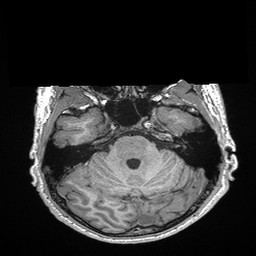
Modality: T1w
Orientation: coronal
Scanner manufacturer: siemens
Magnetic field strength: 3 T
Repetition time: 2.3 s
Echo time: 0.00298 s